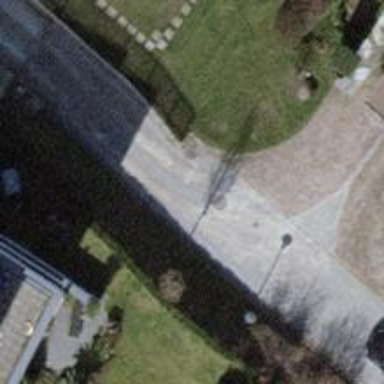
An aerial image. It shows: Residential road with asphalt surface.